Interaction volume radius: 10 \u00c5
Interaction volume height: 20 \u00c5
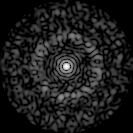
Disorder parameter: 0.8511